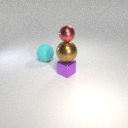
large brown metal sphere below small red metal sphere